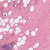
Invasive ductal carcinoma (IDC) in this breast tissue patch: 0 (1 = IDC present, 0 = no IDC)